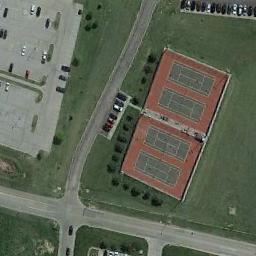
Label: tennis_court